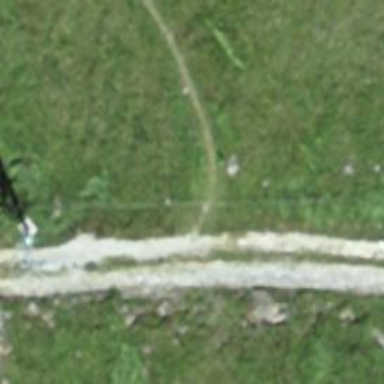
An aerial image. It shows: Track road with grade3 tracktype.